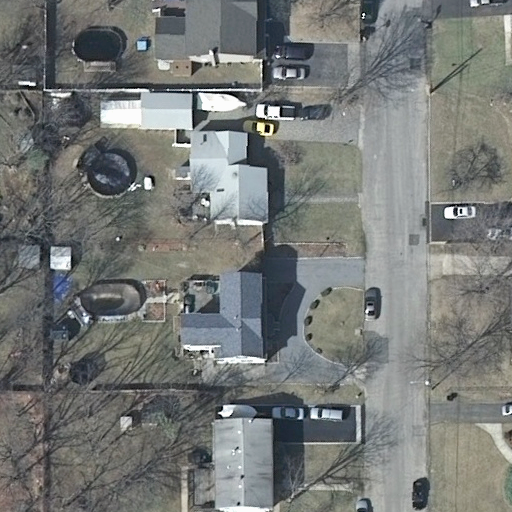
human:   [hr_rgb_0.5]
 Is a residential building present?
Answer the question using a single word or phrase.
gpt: yes

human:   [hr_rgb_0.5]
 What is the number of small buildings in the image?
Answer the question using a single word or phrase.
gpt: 0

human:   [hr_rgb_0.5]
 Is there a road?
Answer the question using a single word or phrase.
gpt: yes

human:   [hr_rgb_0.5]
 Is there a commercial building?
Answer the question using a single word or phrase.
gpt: no

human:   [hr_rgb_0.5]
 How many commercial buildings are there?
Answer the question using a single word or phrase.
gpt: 0

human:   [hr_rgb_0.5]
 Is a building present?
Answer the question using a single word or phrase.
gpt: yes

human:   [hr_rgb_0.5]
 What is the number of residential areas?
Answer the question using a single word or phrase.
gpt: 1

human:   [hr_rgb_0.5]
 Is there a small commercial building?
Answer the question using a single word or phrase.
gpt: no

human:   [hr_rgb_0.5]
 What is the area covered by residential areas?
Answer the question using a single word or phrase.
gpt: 10599m2

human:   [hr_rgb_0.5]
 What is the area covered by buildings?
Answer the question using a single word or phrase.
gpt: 1230m2

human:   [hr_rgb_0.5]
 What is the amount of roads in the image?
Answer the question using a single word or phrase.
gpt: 1

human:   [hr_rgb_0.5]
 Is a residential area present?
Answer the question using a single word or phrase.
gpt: yes

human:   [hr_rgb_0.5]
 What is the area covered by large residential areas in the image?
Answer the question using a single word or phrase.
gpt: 10599m2

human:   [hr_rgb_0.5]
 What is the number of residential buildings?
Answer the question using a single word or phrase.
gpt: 5

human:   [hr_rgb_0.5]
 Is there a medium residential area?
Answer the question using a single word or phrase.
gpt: no

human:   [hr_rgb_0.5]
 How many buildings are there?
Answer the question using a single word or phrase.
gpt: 5

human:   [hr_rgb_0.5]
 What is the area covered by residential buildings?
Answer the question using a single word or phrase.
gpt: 1230m2

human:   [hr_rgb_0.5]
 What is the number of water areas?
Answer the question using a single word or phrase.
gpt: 0

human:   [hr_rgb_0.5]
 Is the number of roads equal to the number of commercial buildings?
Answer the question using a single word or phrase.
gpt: no

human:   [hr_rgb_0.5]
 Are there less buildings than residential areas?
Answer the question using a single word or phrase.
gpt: no

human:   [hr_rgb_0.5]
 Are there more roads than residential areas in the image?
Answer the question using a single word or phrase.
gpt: no

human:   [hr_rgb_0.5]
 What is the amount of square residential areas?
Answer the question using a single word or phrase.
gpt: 0

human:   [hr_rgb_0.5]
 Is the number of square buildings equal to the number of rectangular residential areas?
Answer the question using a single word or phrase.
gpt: no

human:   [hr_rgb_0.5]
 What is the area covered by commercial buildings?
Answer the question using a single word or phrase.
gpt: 0m2

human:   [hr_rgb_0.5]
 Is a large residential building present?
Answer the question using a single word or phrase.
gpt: no

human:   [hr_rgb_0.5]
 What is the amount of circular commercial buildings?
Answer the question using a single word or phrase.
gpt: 0

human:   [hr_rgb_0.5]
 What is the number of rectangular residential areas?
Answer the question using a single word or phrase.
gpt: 1

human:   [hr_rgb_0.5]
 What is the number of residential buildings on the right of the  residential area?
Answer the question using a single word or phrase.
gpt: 5

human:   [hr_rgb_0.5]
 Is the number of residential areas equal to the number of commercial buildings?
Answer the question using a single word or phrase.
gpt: no

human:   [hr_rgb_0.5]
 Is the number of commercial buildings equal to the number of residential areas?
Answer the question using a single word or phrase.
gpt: no

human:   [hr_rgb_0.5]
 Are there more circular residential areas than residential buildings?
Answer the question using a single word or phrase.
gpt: no

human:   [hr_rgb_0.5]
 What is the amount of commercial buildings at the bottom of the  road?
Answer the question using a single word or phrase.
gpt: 0

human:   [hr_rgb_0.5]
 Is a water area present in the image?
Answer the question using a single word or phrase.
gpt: no

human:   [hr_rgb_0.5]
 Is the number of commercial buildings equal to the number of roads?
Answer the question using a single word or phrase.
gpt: no

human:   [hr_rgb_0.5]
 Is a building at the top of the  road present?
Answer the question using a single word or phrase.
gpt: yes

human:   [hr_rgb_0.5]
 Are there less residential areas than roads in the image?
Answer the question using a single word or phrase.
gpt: no

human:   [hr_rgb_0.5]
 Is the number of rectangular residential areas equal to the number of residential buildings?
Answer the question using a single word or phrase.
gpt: no

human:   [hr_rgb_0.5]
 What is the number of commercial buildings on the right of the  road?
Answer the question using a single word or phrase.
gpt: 0

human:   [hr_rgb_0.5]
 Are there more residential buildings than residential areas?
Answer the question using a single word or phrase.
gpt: yes

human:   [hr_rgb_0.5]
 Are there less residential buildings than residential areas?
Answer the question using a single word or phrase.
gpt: no

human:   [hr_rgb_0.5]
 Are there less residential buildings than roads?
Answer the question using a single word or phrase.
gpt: no

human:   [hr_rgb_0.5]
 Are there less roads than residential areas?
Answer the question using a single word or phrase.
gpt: no

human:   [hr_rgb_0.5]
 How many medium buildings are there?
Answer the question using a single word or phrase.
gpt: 5

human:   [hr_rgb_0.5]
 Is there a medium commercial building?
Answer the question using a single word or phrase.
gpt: no

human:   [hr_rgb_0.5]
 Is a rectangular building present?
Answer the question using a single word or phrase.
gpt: yes

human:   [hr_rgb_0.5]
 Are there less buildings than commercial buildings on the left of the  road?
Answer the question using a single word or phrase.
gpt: no

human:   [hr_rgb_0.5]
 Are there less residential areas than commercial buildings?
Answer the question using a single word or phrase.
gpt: no

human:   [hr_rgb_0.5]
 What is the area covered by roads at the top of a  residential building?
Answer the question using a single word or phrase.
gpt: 0m2

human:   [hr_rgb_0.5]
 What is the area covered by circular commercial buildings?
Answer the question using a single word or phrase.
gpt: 0m2

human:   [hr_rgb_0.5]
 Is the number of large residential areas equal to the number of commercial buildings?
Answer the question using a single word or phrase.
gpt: no

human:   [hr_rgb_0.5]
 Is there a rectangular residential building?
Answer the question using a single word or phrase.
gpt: yes

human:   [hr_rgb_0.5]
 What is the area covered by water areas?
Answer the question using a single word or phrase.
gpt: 0m2

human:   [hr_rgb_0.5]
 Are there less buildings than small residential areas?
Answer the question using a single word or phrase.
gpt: no

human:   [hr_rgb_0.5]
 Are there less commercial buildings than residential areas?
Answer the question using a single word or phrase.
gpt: yes

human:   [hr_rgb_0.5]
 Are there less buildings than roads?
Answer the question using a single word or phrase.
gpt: no

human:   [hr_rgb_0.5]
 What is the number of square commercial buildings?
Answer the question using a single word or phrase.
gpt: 0

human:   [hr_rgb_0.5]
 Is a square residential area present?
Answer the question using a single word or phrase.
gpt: no

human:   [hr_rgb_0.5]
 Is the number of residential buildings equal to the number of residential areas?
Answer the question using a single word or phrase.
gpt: no

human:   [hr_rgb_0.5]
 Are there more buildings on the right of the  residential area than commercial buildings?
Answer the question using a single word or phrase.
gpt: yes

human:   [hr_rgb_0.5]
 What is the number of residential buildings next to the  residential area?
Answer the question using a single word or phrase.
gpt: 5

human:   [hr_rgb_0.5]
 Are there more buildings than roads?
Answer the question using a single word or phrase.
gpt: yes

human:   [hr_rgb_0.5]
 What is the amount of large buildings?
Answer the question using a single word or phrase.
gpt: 0

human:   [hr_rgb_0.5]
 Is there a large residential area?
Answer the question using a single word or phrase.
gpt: yes

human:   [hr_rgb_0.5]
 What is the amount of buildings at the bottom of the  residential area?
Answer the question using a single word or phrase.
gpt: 0